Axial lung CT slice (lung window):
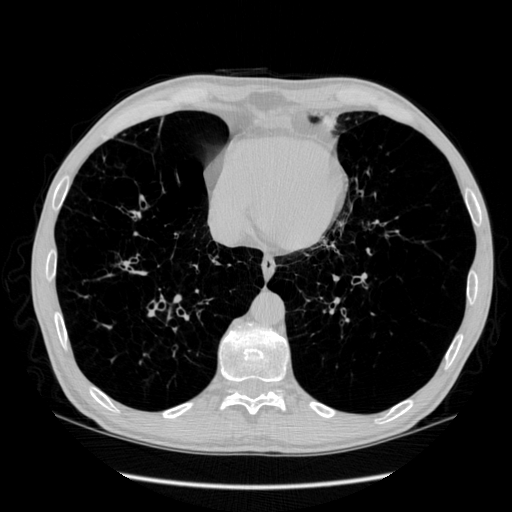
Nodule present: no